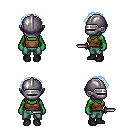
a pixel art fantasy rpg character, female body template, orc, green skin, brown pirate shirt, teal pants, white cyan curly afro hairstyle, metal helm, black shoes, dagger, four views (front, back, left, right), 2x2 character sprite sheet, small pixel art, hard edges, no anti-aliasing